Field crop: maize
Growth stage: 1
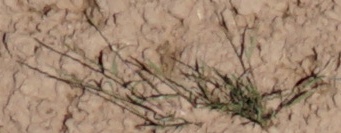
Species: lolium